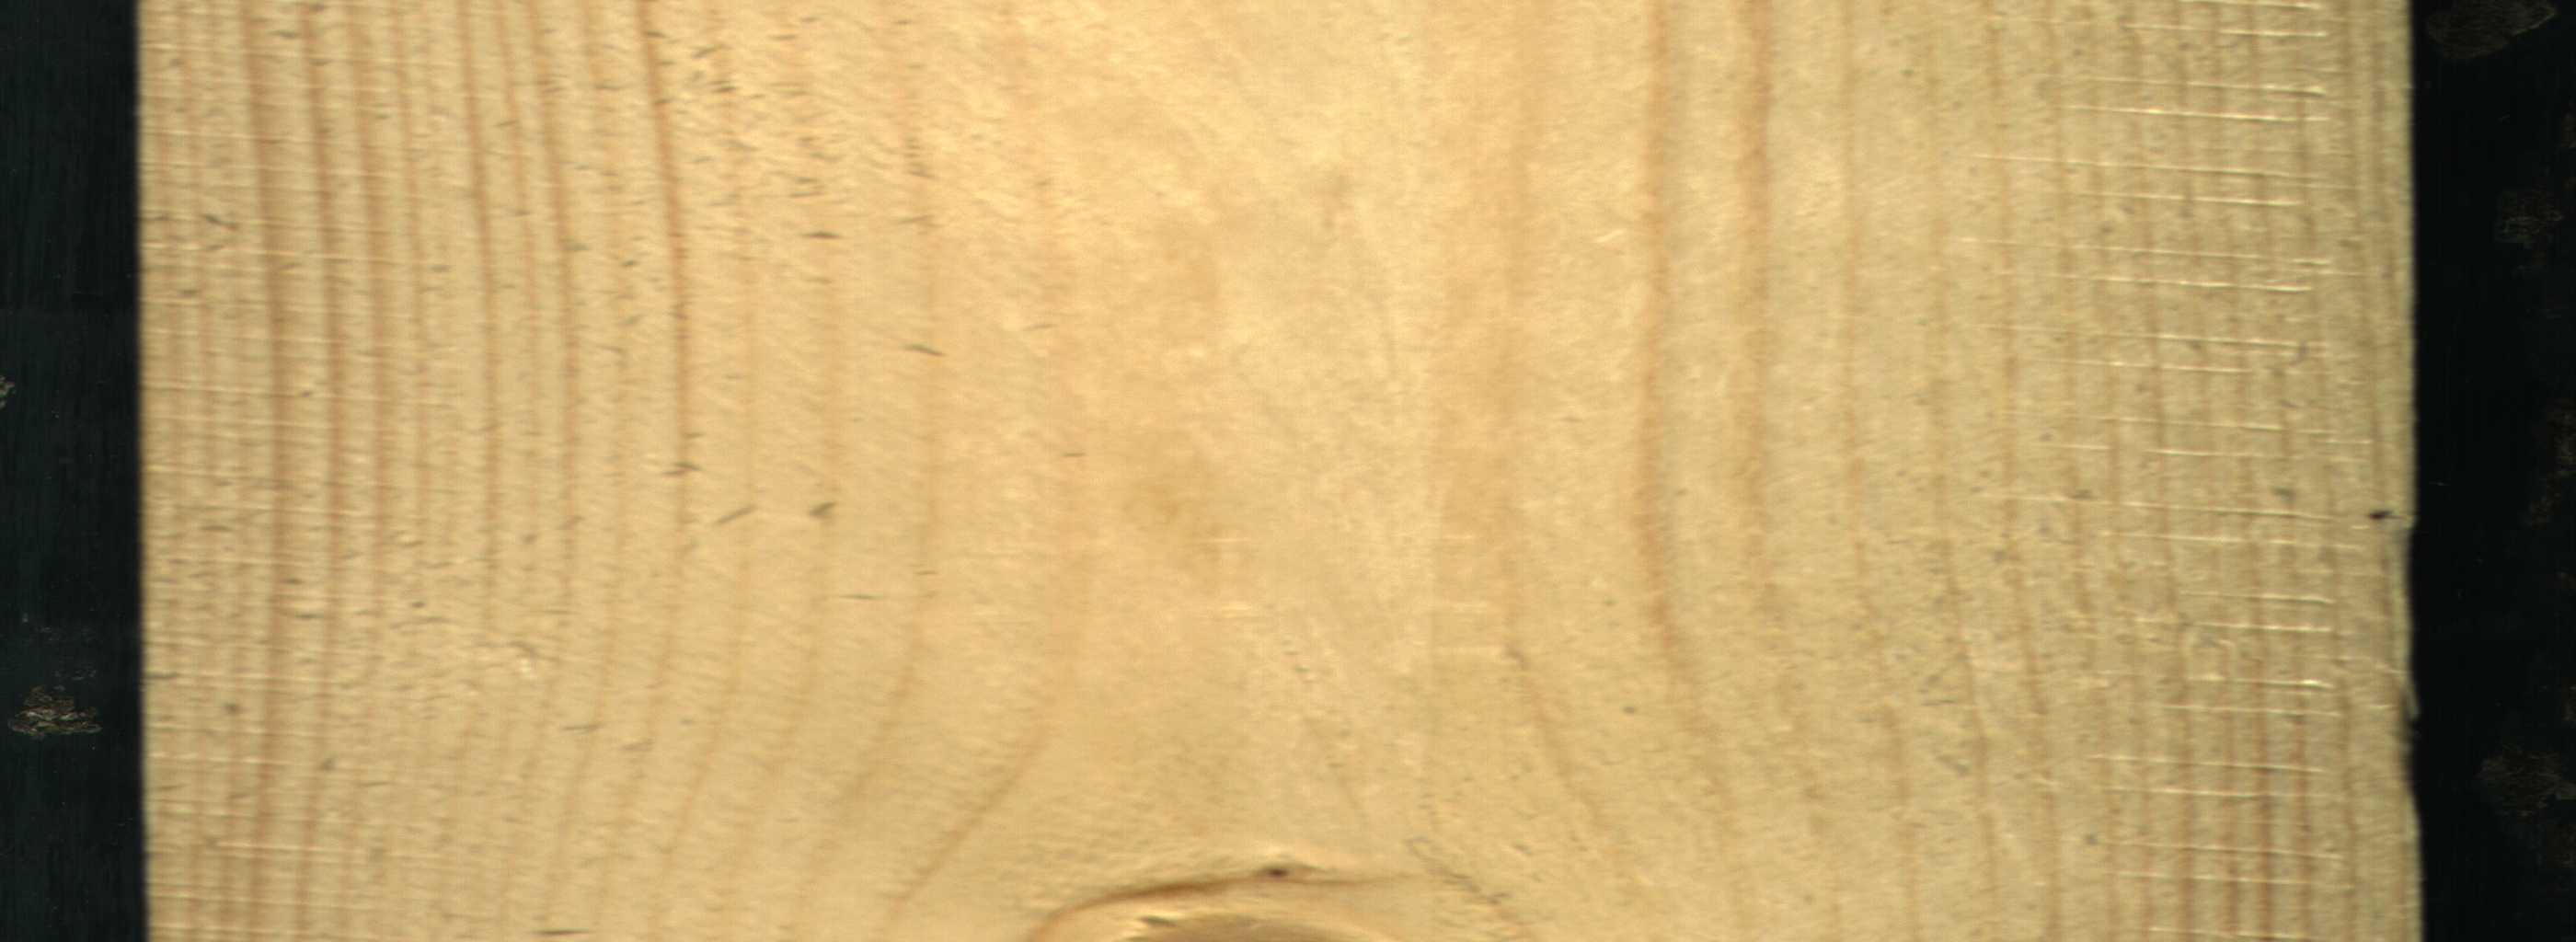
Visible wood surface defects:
Live_Knot